Question: I created a sample application using android sqlite database, my requirements are <URL>. I used the following code to do this,
'''
public class MainClass extends Activity implements OnClickListener {
Button NUM_INPUT;
EditText enter_NUM;
int number;
DatabaseHandler db = new DatabaseHandler(this);
@Override
protected void onCreate(Bundle savedInstanceState) {
// TODO Auto-generated method stub
super.onCreate(savedInstanceState);
setContentView(R.layout.sai_answers_home);
NUM_INPUT = (Button) findViewById(R.id.answerButton);
enter_NUM = (EditText) findViewById(R.id.saiAnssersEditText);
NUM_INPUT.setOnClickListener(this);
}
@Override
public void onClick(View v) {
// TODO Auto-generated method stub
if (v.getId() == R.id.answerButton) {
number = Integer.parseInt(this.enter_NUM.getText().toString());
// /System.out.println("EDITTEXTVALUE" + number);
Log.d("Reading: ", "Reading all contacts..");
List<Contact> contacts = db.getAllContacts(number);
for (Contact cn : contacts) {
String log = "Id: " + cn.getID() + " ,Name: " + cn.getName();
// Writing Contacts to log
Log.d("Name: ", log);
}
db.close();
}
}
}
'''
'''
public class DatabaseHandler extends SQLiteOpenHelper {
// The Android's default system path of your application database.
private static String DB_PATH = "/data/data/com.sqlite.example/databases/";
private static String DB_NAME = "answers";
private SQLiteDatabase myDataBase;
private final Context myContext;
String myPath;
/**
* Constructor Takes and keeps a reference of the passed context in order to
* access to the application assets and resources.
*
* @param context
*/
public DatabaseHandler(Context context) {
super(context, DB_NAME, null, 1);
this.myContext = context;
}
/**
* Creates a empty database on the system and rewrites it with your own
* database.
* */
public void createDataBase() throws IOException {
boolean dbExist = checkDataBase();
if (dbExist) {
// do nothing - database already exist
} else {
// By calling this method and empty database will be created into
// the default system path
// of your application so we are gonna be able to overwrite that
// database with our database.
this.getReadableDatabase();
try {
copyDataBase();
} catch (IOException e) {
throw new Error("Error copying database");
}
}
}
/**
* Check if the database already exist to avoid re-copying the file each
* time you open the application.
*
* @return true if it exists, false if it doesn't
*/
private boolean checkDataBase() {
SQLiteDatabase checkDB = null;
try {
myPath = DB_PATH + DB_NAME;
checkDB = SQLiteDatabase.openDatabase(myPath, null,
SQLiteDatabase.OPEN_READONLY);
} catch (SQLiteException e) {
// database does't exist yet.
}
if (checkDB != null) {
checkDB.close();
}
return checkDB != null ? true : false;
}
/**
* Copies your database from your local assets-folder to the just created
* empty database in the system folder, from where it can be accessed and
* handled. This is done by transfering bytestream.
* */
private void copyDataBase() throws IOException {
// Open your local db as the input stream
InputStream myInput = myContext.getAssets().open(DB_NAME);
// Path to the just created empty db
String outFileName = DB_PATH + DB_NAME;
// Open the empty db as the output stream
OutputStream myOutput = new FileOutputStream(outFileName);
// transfer bytes from the inputfile to the outputfile
byte[] buffer = new byte[1024];
int length;
while ((length = myInput.read(buffer)) > 0) {
myOutput.write(buffer, 0, length);
}
// Close the streams
myOutput.flush();
myOutput.close();
myInput.close();
}
public void openDataBase() throws SQLException {
// Open the database
myPath = DB_PATH + DB_NAME;
myDataBase = SQLiteDatabase.openDatabase(myPath, null,
SQLiteDatabase.OPEN_READONLY);
}
@Override
public synchronized void close() {
if (myDataBase != null)
myDataBase.close();
super.close();
}
@Override
public void onCreate(SQLiteDatabase db) {
}
@Override
public void onUpgrade(SQLiteDatabase db, int oldVersion, int newVersion) {
}
// Add your public helper methods to access and get content from the
// database.
// You could return cursors by doing "return myDataBase.query(....)" so it'd
// be easy
// to you to create adapters for your views.
public List<Contact> getAllContacts(int muNumber) {
List<Contact> contactList = new ArrayList<Contact>();
// Select All Query
String selectQuery = "SELECT * FROM ANSWER WHERE ID= " + muNumber;
System.out.println("QUERY STRING IS......>>>>>> " + selectQuery);
SQLiteDatabase db = this.getWritableDatabase();
Cursor cursor = db.rawQuery(selectQuery, null);
// looping through all rows and adding to list
if (cursor.moveToFirst()) {
do {
Contact contact = new Contact();
contact.setID(Integer.parseInt(cursor.getString(0)));
contact.setName(cursor.getString(1));
// contact.setPhoneNumber(cursor.getString(2));
// Adding contact to list
contactList.add(contact);
} while (cursor.moveToNext());
}
// return contact list
return contactList;
}
}
'''

When i execute this code i got Error, . My exact requirement is, when click the Button in MainActivity class, the entered value is passed to database. Finally search into the database and return the corresponding values present in database. For example i entered 2 and click the button, from the database i will get "Orange" how can i achieve this. Thanks in advance.
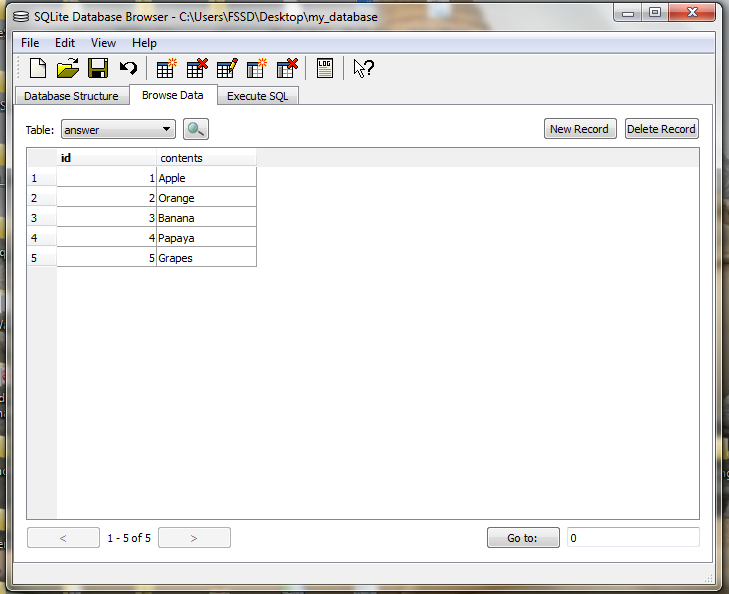
Answer: in the select query you have mentioned "SELECT * FROM ANSWER WHERE ID="
But you have to mention as " "SELECT * FROM answer WHERE ID"
Because table name is answer not ANSWER